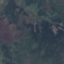
Label: HerbaceousVegetation